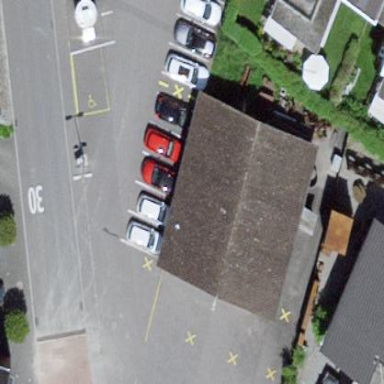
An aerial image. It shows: Fire station building.